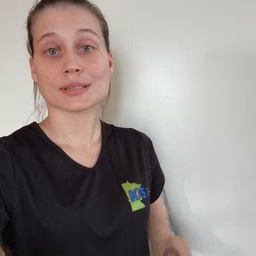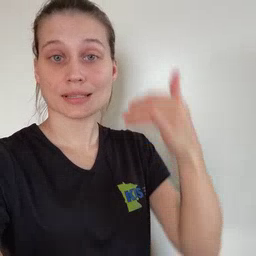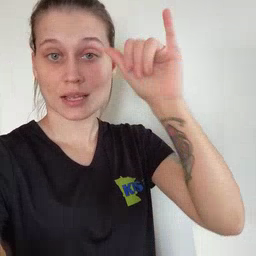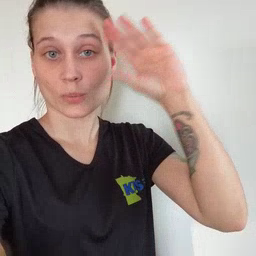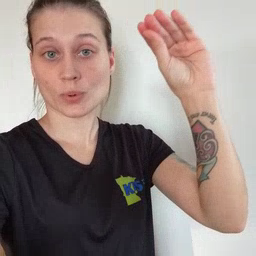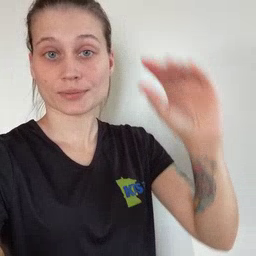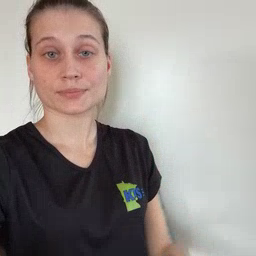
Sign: cowboy